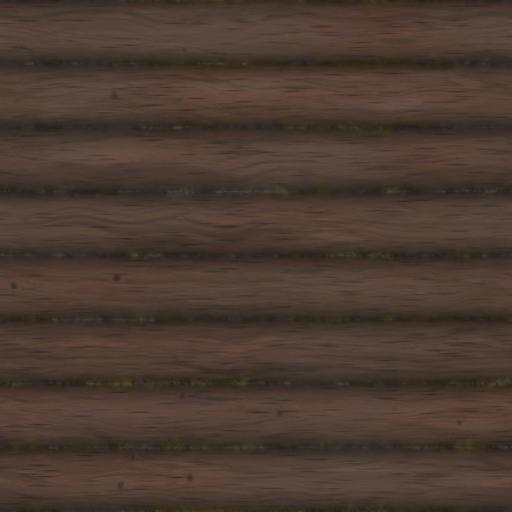
Tags: dark grunge moss mossy nails planks siding wall wood wooden